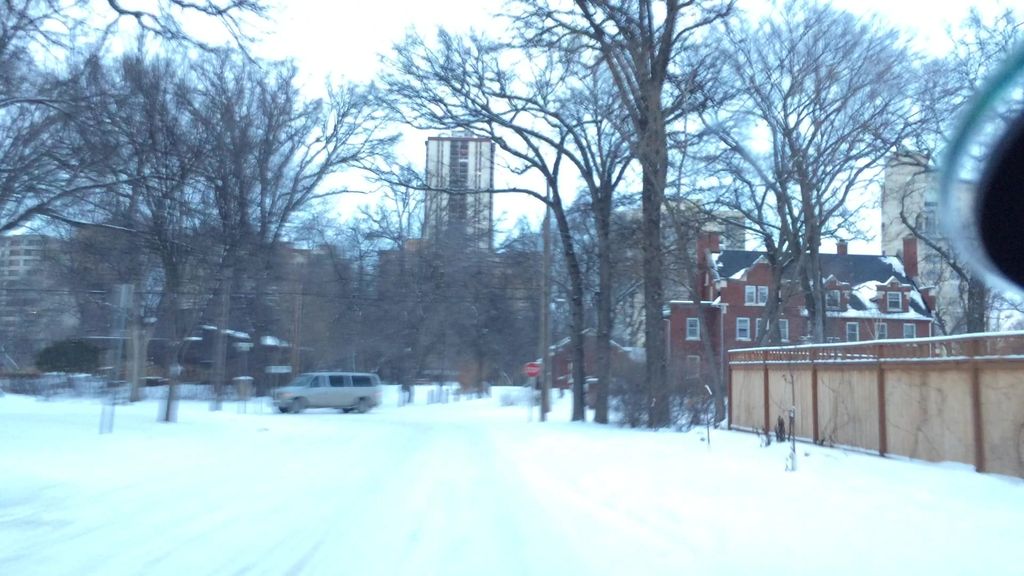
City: winnipeg